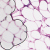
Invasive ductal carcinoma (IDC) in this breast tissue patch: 1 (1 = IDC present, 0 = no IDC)